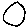
Label: moon